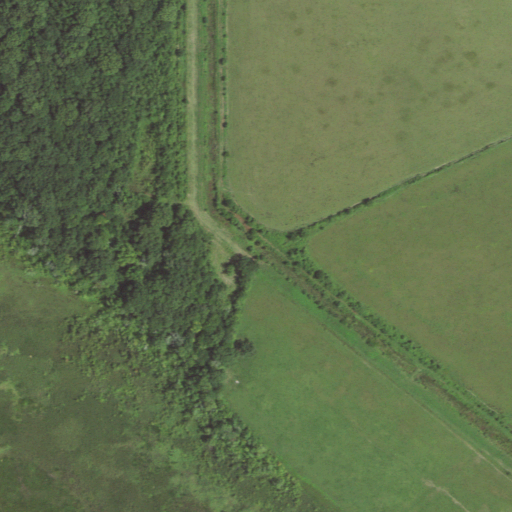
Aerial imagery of cliff(s) in Louisiana named Point Grosbec containing herbaceous wetlands, pasture, woody wetlands, mixed forest, deciduous forest, and open water